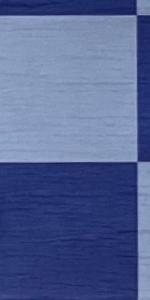
Label: Empty